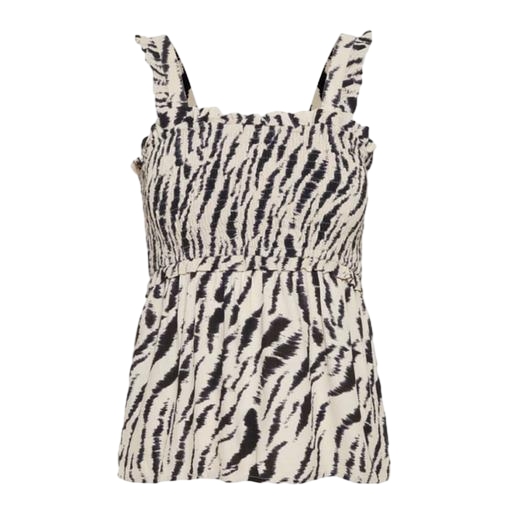
sleeveless tiger print, sleeveless and zebra print, sleeveless zebra print, white background